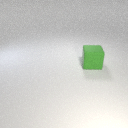
large green rubber cube